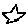
Label: star